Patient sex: M
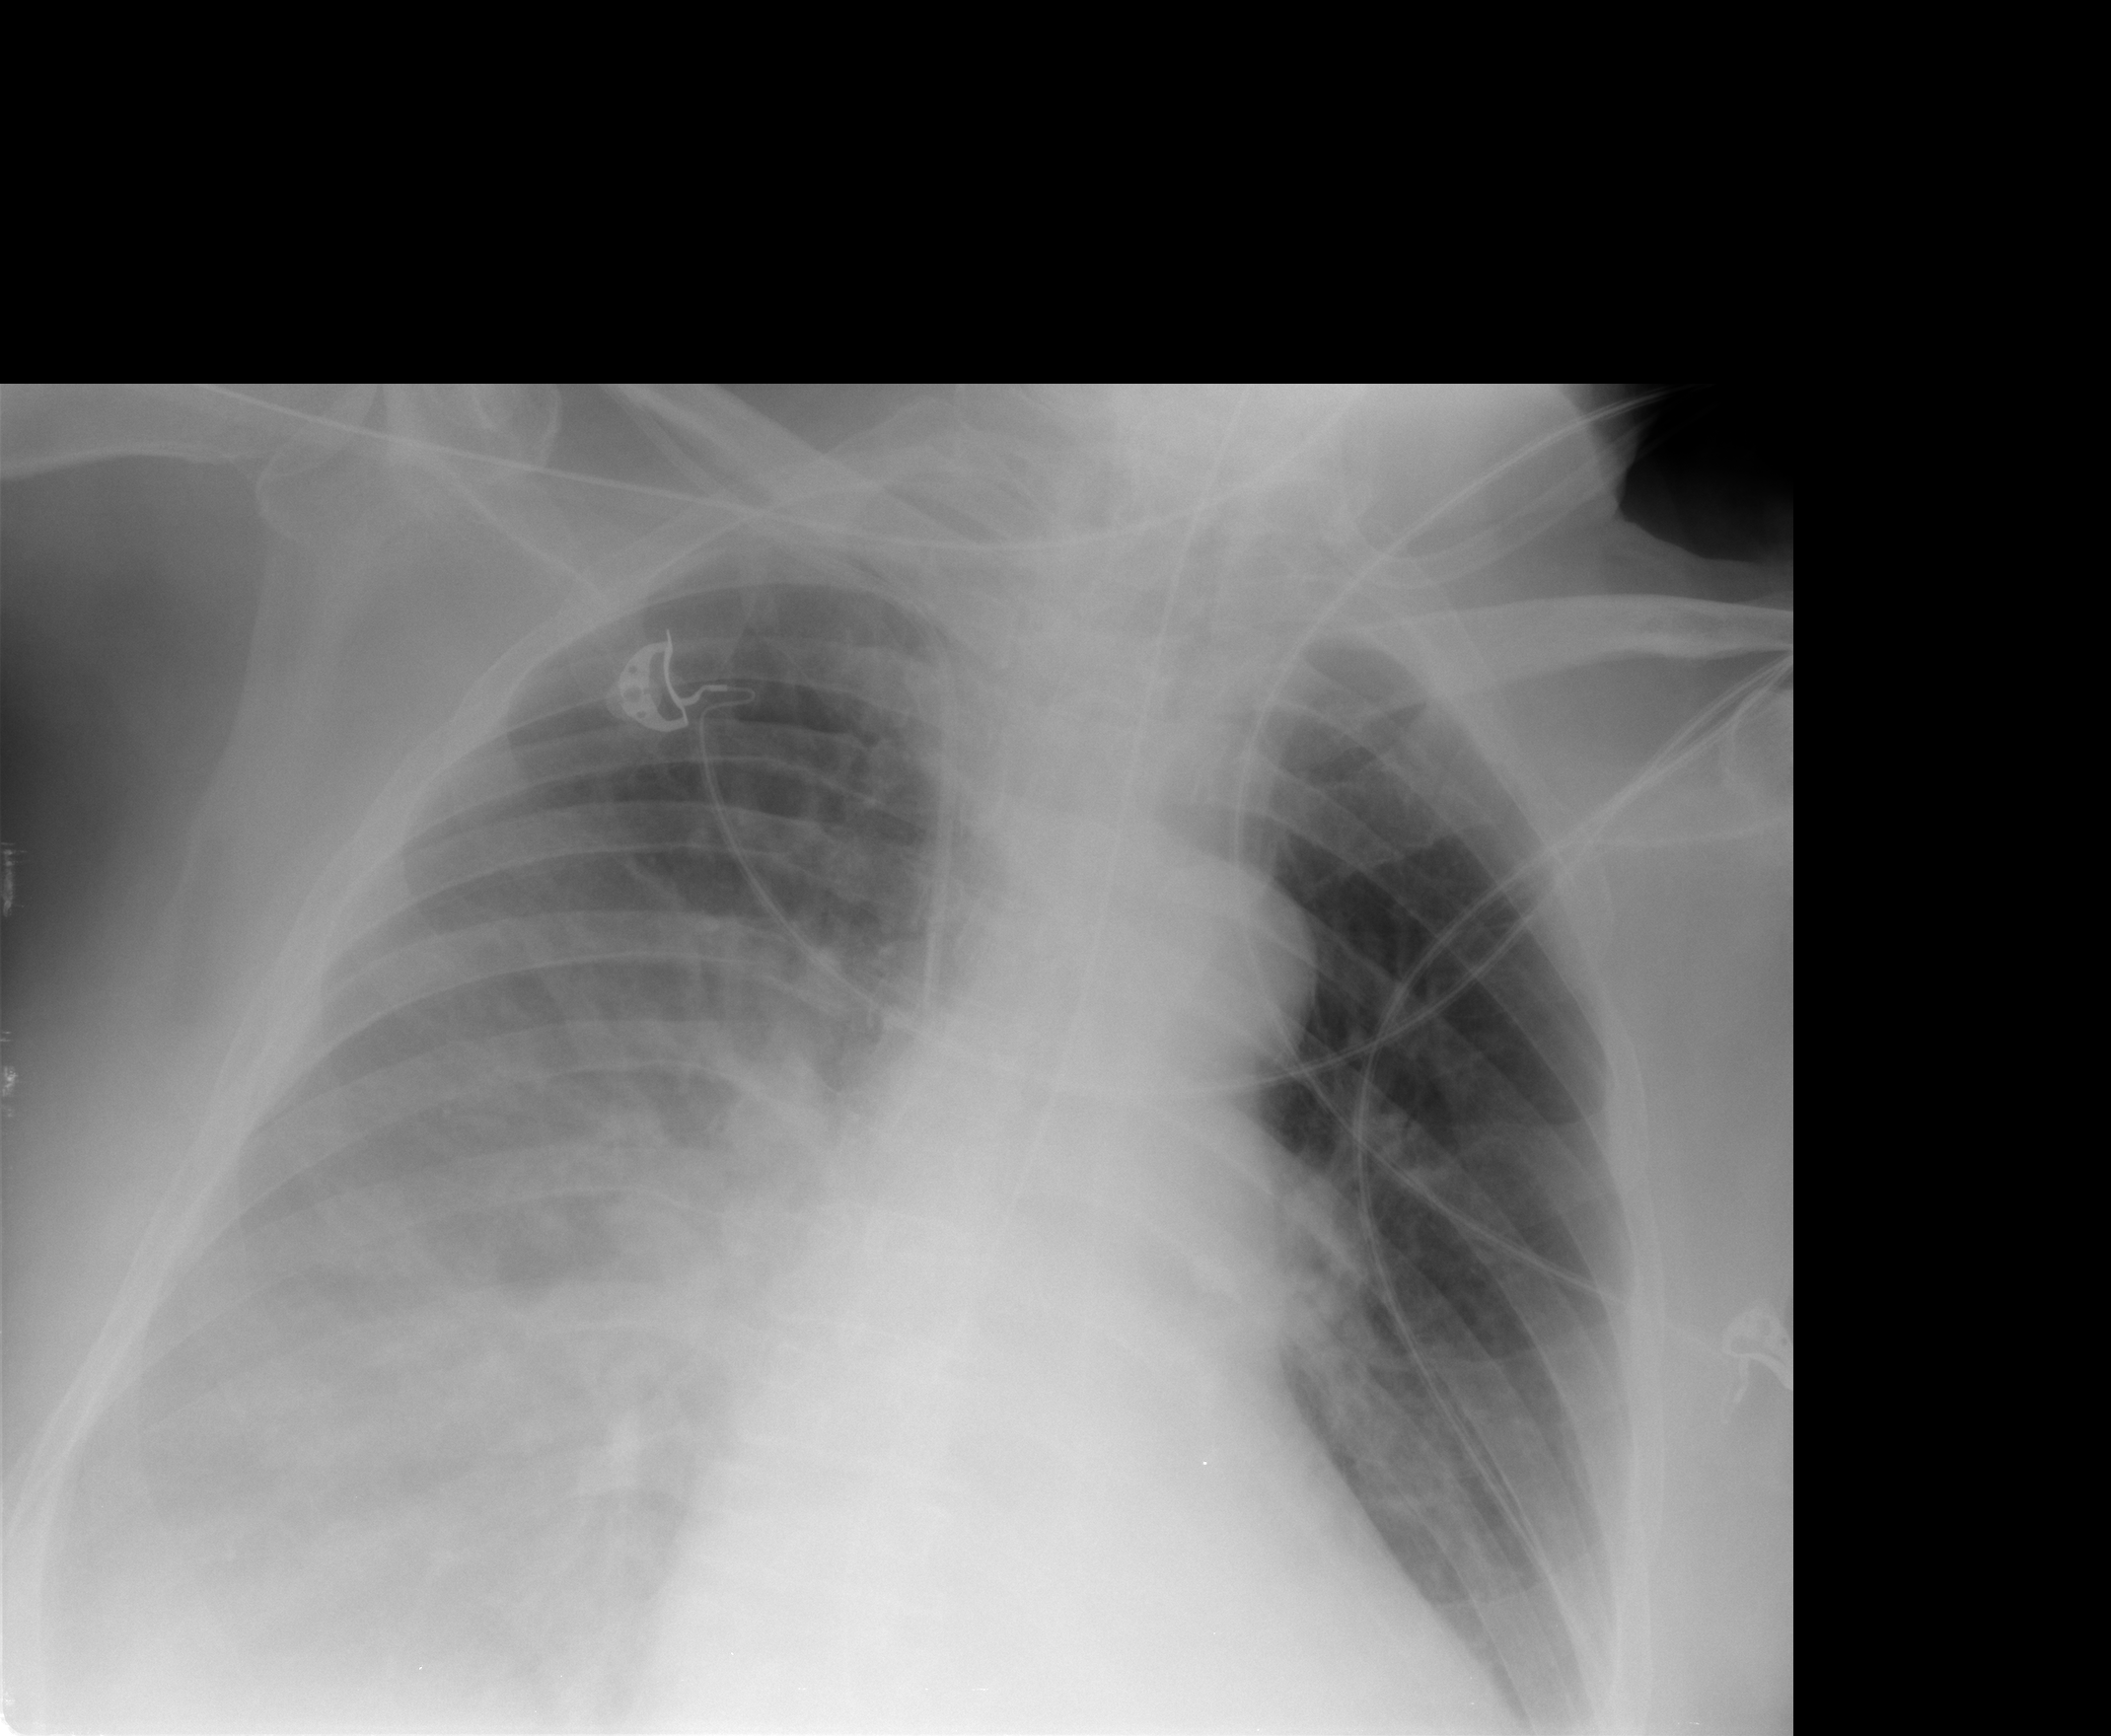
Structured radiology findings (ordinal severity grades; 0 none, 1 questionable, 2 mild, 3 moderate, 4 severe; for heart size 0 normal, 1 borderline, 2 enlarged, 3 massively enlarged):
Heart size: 2
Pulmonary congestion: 1
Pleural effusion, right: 3
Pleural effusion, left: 0
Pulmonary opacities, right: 3
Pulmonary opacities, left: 0
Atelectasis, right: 3
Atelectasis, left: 0